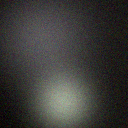
Screen state: off